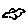
Label: bird